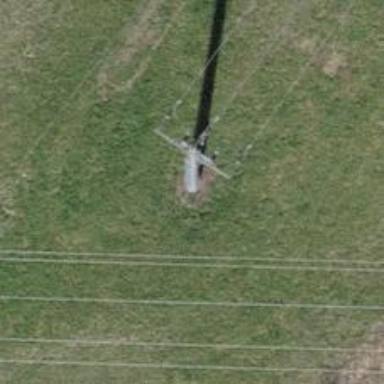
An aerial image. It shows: Concrete power pole.